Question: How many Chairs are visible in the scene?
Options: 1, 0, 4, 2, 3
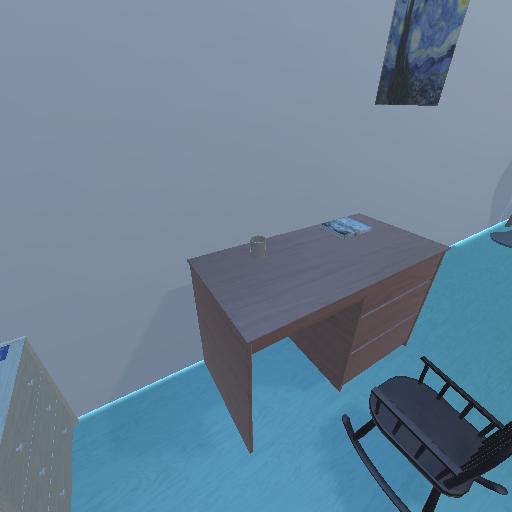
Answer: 1